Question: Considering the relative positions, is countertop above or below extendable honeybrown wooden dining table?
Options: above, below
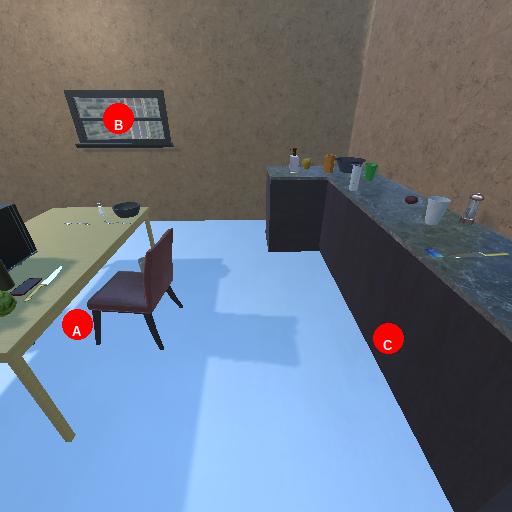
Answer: above